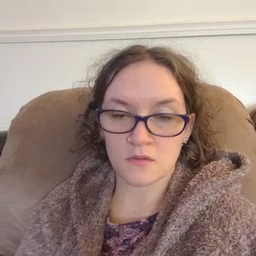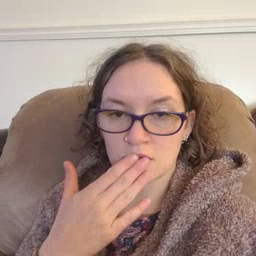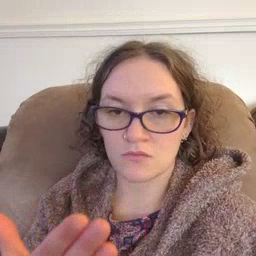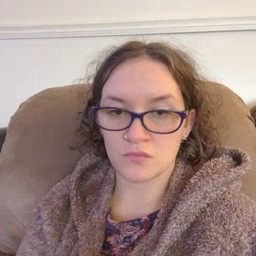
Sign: thankyou